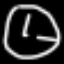
Label: clock